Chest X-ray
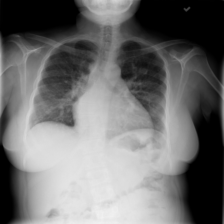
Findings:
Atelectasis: negative
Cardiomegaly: negative
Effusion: negative
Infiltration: positive
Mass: negative
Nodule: negative
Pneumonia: negative
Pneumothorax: negative
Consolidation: negative
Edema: negative
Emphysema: negative
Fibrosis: negative
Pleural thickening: negative
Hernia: negative